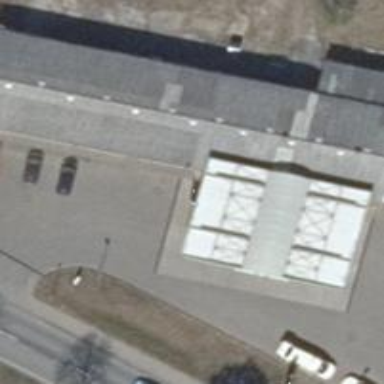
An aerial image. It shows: Building that serves as fuel station.